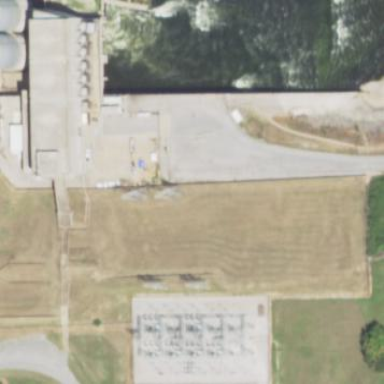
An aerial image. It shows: Power plant.